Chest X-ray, PA view. Patient: 60 years old, sex M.
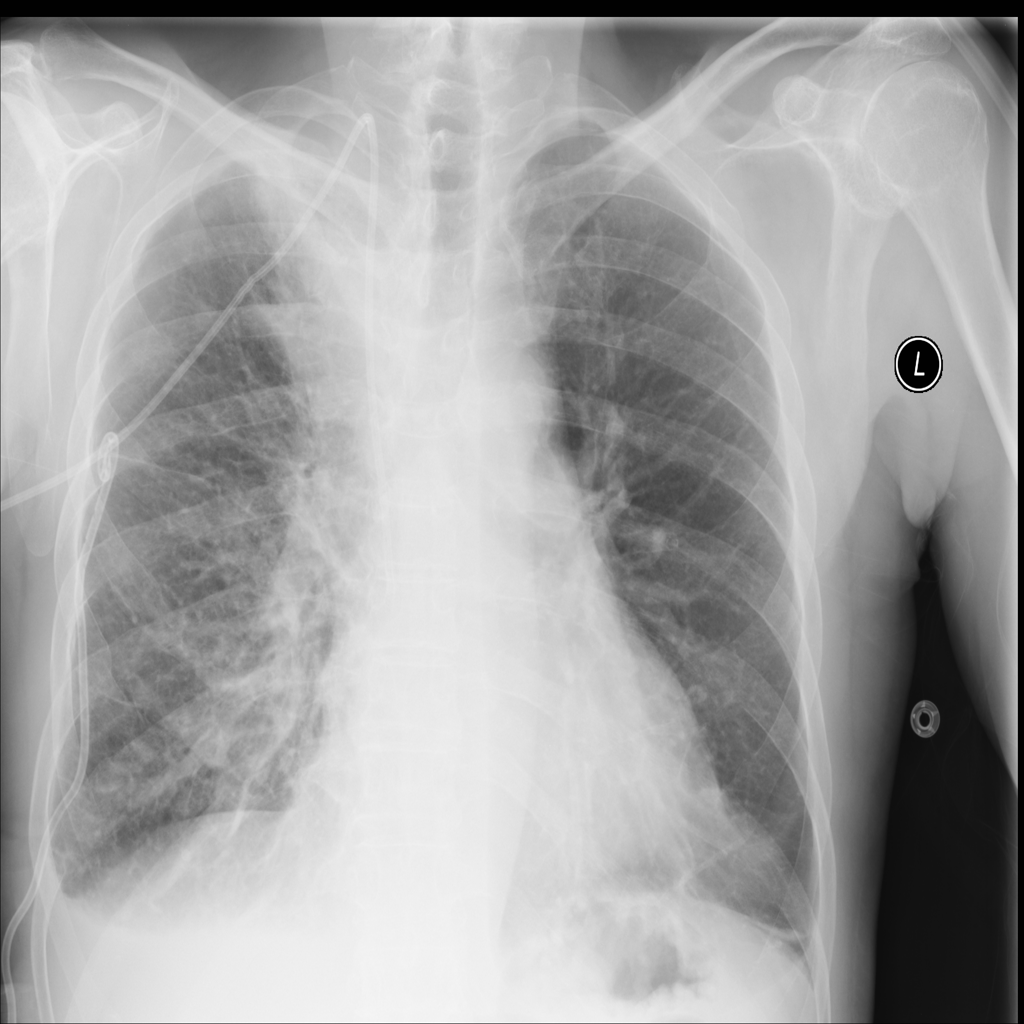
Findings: Effusion